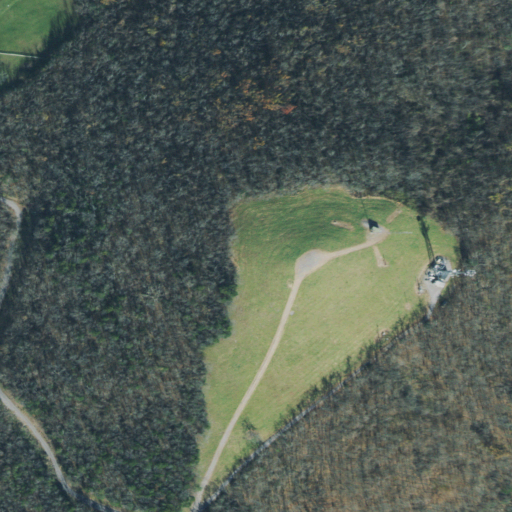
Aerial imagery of mountain in Tennessee named Ransom Hill containing deciduous forest, pasture, and mixed forest